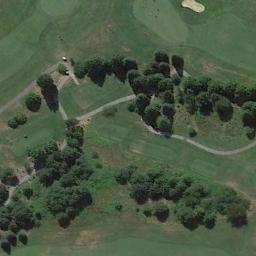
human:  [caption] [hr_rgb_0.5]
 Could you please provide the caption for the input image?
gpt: The picture shows a road with a nearly 180-degree turn .

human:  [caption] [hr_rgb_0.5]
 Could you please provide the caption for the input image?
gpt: The golf course has some putting greens, Fairways, Roads, Barrier trees and a sandpit and some barrier trees are on both sides of the fairways .

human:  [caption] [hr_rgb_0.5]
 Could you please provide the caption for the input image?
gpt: There are a few bunkers and a few paths on the large green lawn on the golf course and many trees .

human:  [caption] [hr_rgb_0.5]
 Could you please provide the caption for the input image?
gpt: Many trees are near the golf course .

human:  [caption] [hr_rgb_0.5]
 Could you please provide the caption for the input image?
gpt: There are some trees and paths on the golf course .